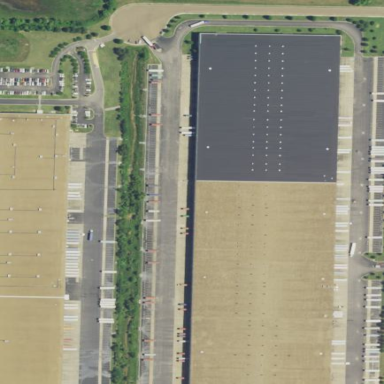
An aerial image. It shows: Warehouse.